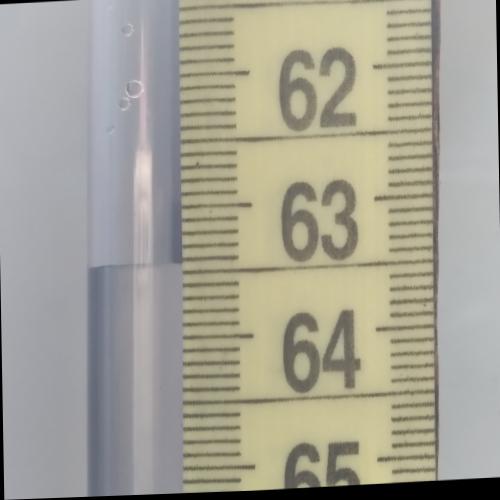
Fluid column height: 63.4 cm